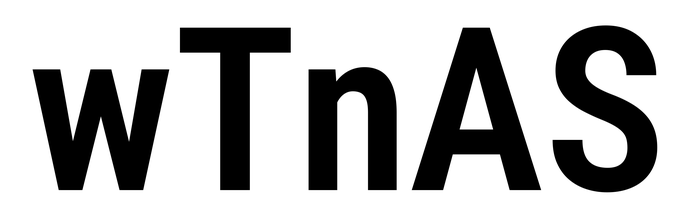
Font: Roboto_Condensed_SemiBold